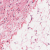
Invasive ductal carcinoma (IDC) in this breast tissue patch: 0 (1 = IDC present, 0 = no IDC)